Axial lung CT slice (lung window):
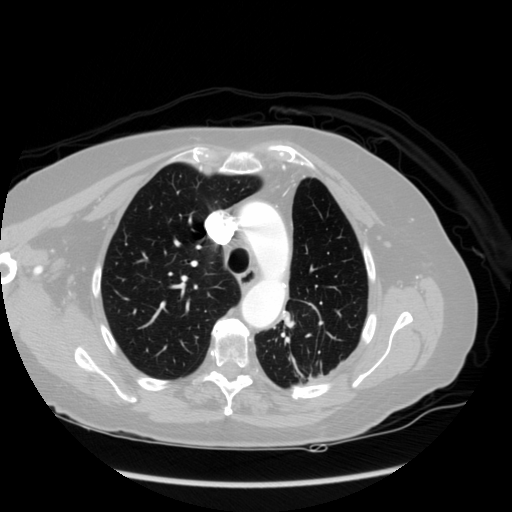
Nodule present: no